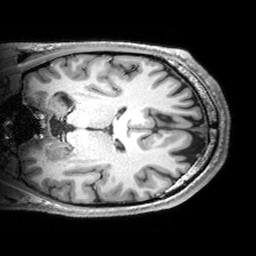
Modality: T1w
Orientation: coronal
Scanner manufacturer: siemens
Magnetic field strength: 3 T
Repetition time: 2.53 s
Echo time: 0.00299 s